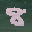
Label: 8